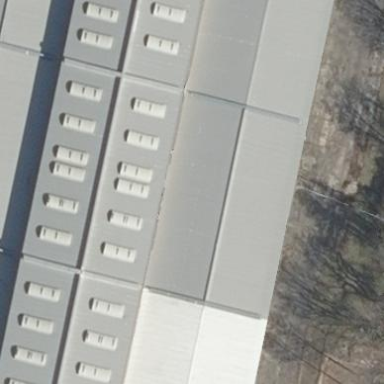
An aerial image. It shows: Part of building.